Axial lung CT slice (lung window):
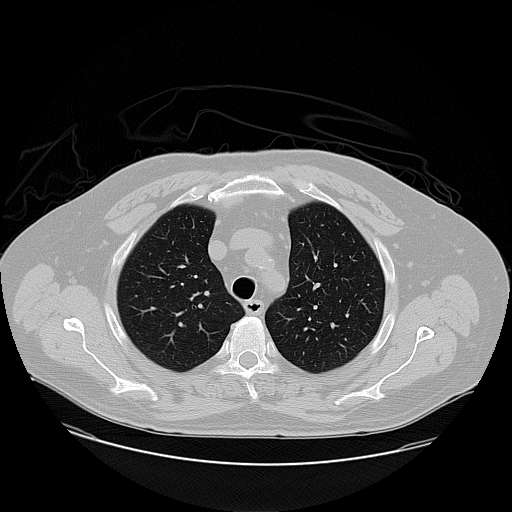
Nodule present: no